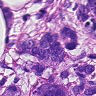
Metastatic tissue present: yes